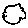
Label: cloud